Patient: sex M, age 71
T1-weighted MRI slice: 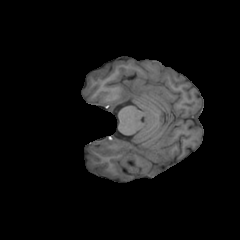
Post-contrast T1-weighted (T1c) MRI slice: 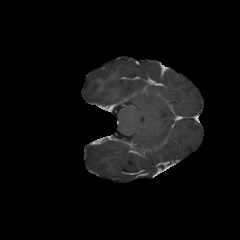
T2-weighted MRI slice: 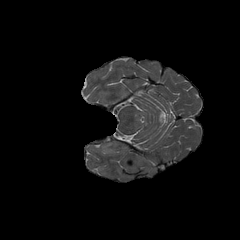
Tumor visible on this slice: yes
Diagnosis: Astrocytoma, IDH-wildtype
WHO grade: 2